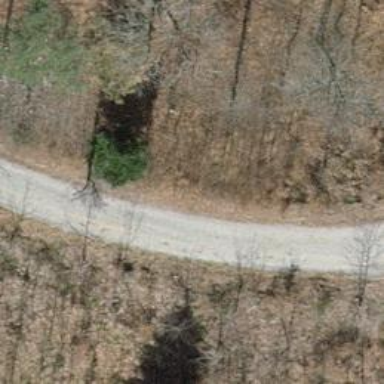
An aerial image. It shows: Gravel track with grade 2 quality.